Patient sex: M
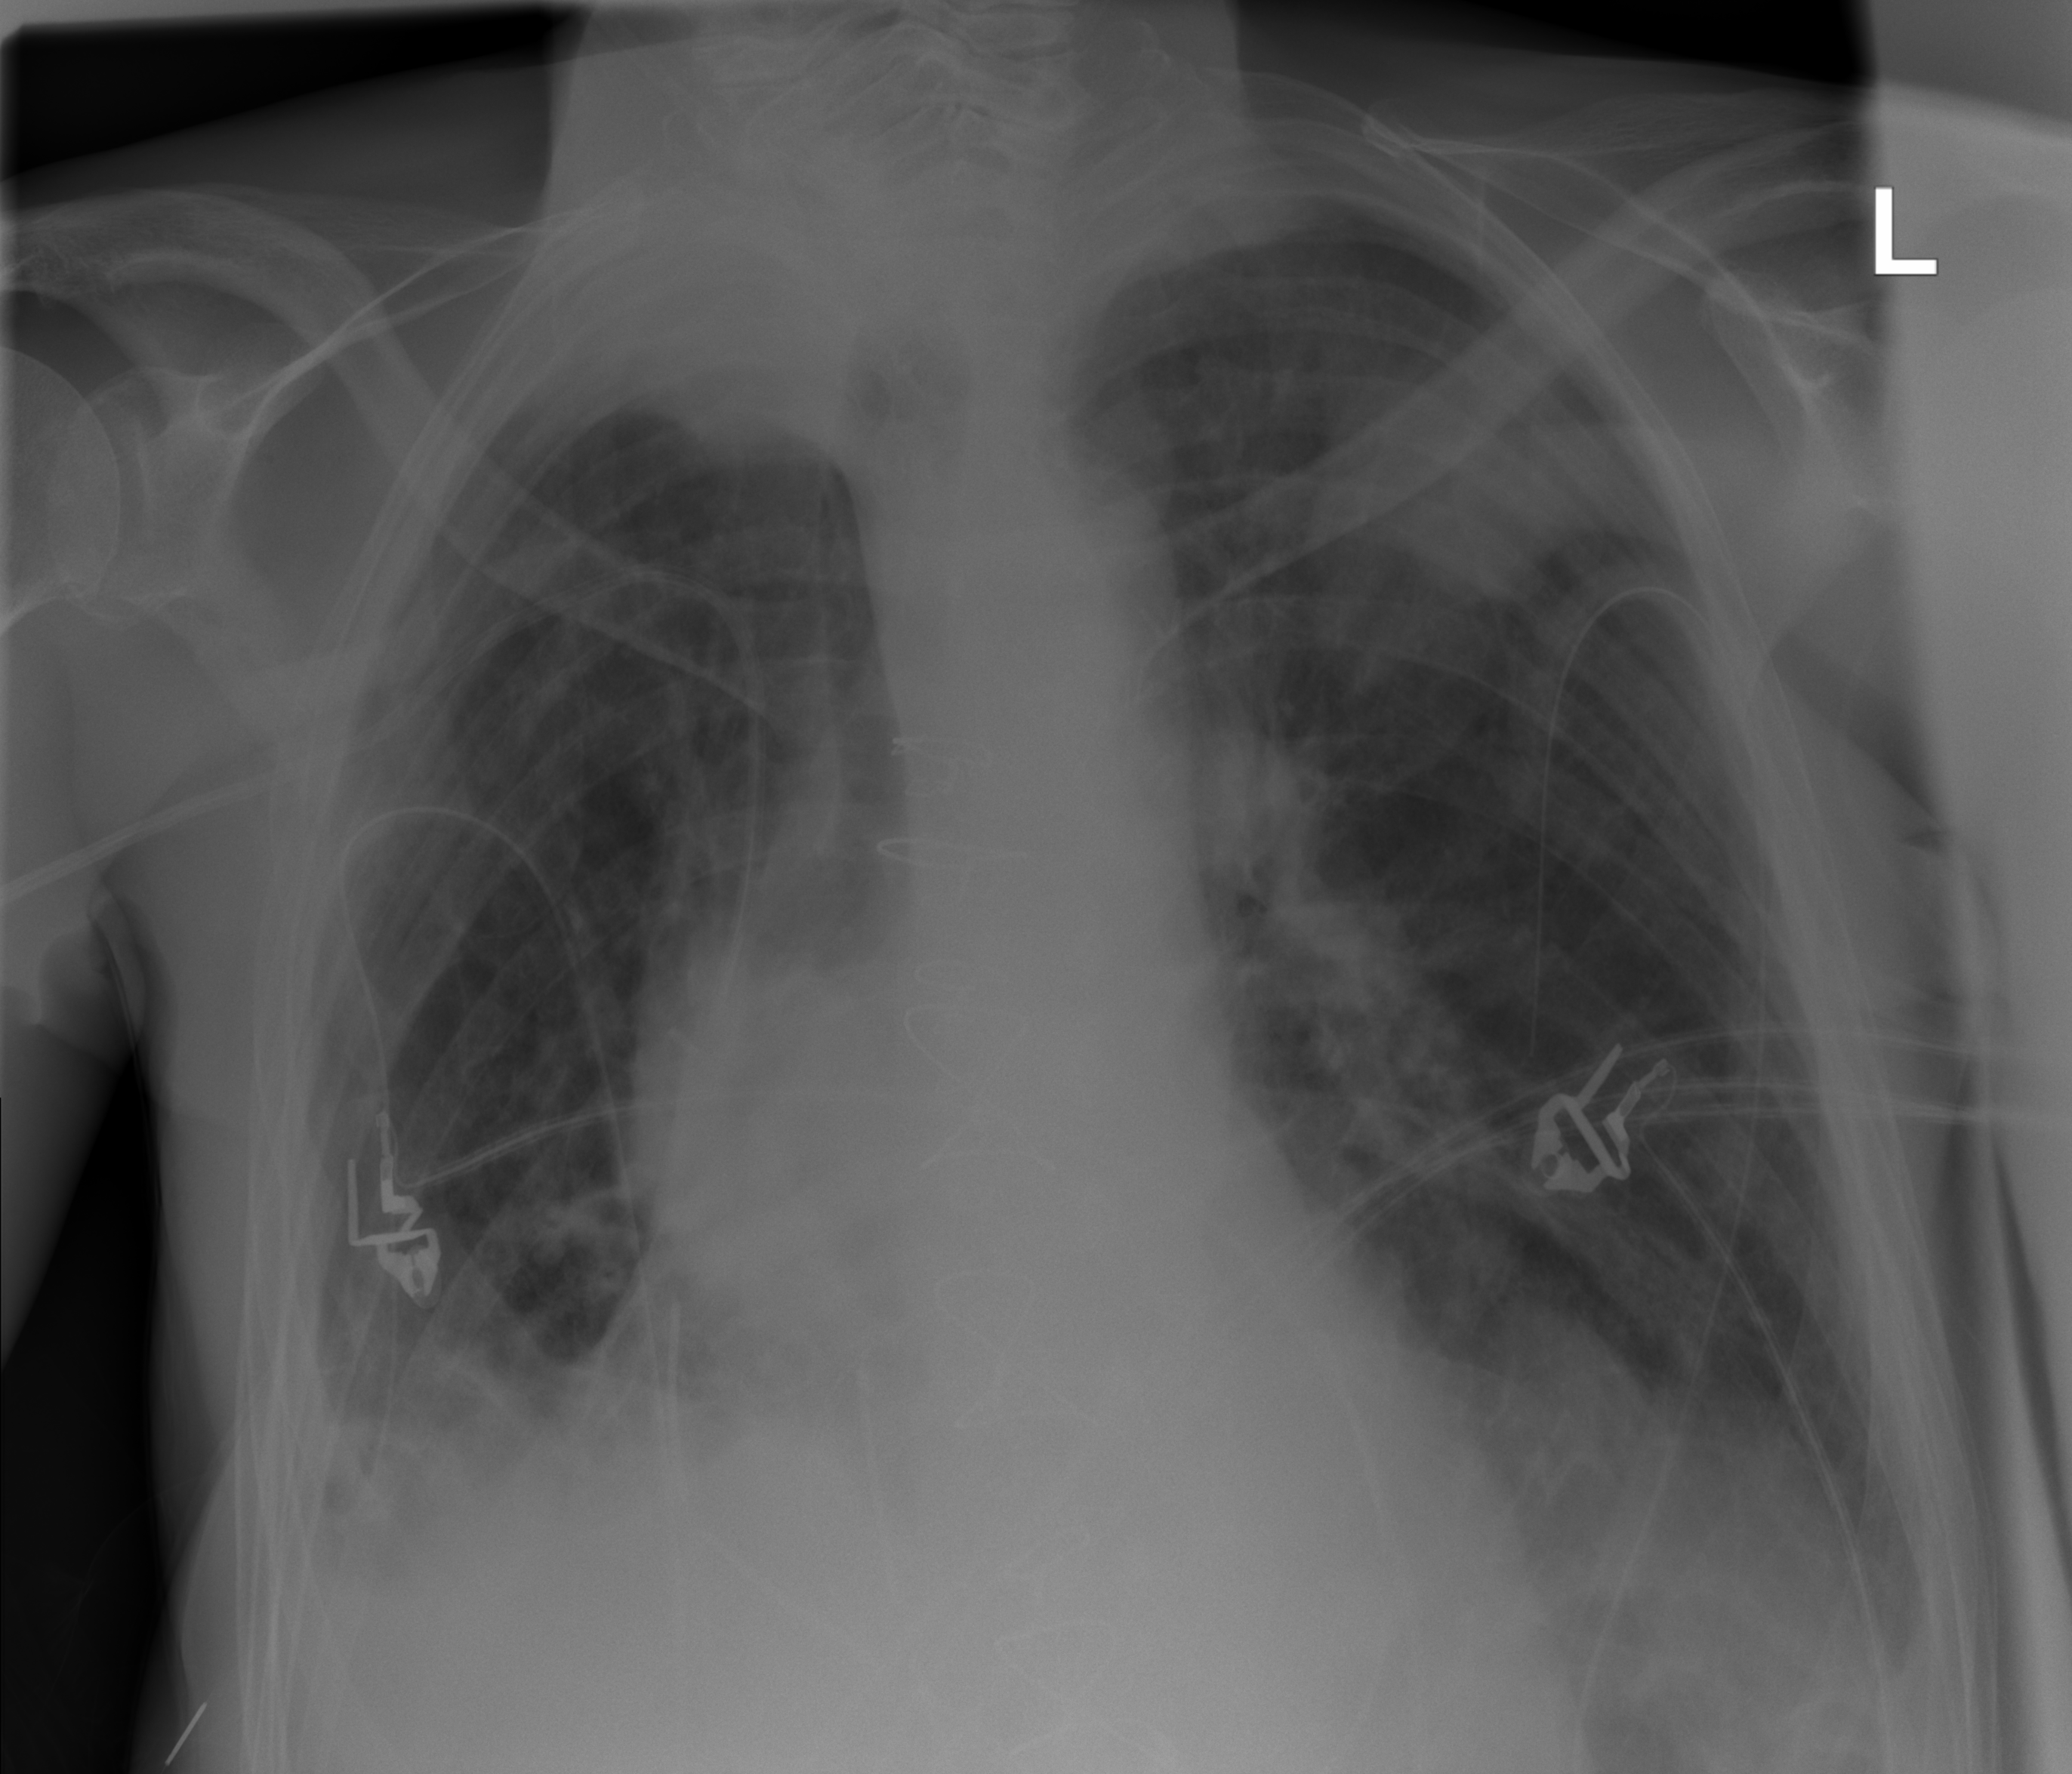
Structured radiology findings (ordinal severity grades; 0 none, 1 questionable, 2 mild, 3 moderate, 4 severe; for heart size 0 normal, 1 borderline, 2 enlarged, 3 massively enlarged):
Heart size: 0
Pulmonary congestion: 1
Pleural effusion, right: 2
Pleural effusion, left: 2
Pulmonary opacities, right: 0
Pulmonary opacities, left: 0
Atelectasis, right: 3
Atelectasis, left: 2